Question: I am using 'ASP.NET/C#' in 'Visual Studio 2008'.I was trying to use 'Crystal Reports' in my project.When I add Crystal Report.I can see 'CrystalReport1.rpt' in my project but when I click on it.
Here is the image of my problem.

Can anybody help me out with this.I am not able to do anything further.
Do I need to re-install Crystal Report?
Any Links to install it?
Thanks.
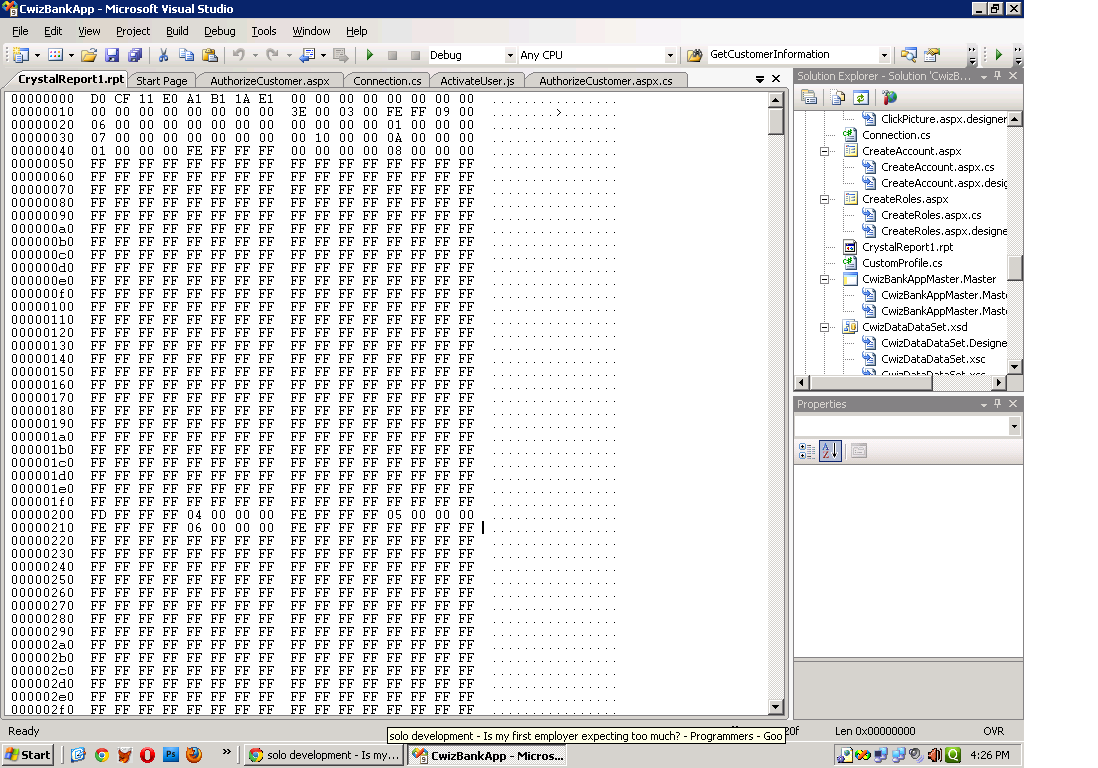
Answer: Looks like the .rpt file extension is not connected to the designer in VS. My guess is you need to re-install Crystal Reports.